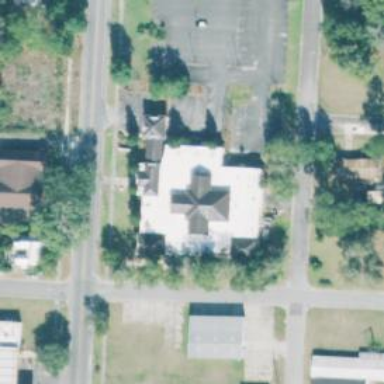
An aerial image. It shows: Building that serves as library.